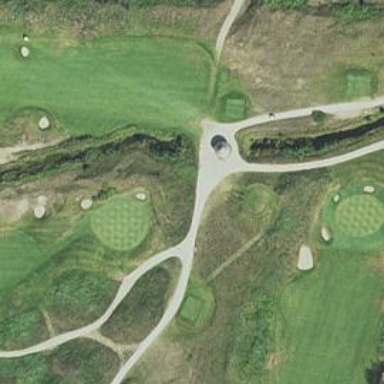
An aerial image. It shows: Service road used as golf cart path.